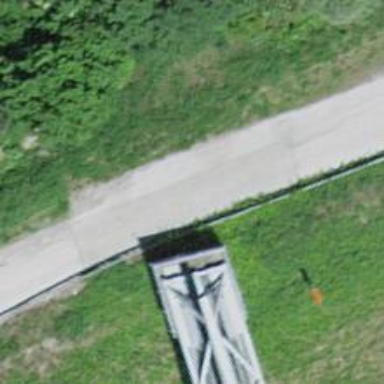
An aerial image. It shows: Bridge with power cables running across it.